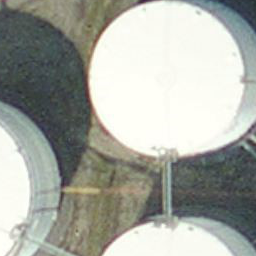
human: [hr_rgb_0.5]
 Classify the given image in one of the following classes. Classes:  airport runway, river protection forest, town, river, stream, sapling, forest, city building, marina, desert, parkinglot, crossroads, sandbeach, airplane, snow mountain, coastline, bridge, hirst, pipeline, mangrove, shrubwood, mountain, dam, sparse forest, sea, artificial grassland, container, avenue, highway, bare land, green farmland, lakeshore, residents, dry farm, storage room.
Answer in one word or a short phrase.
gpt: storage room